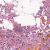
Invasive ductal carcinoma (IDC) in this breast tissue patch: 0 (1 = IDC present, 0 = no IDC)